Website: bh-photo
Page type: address-validator
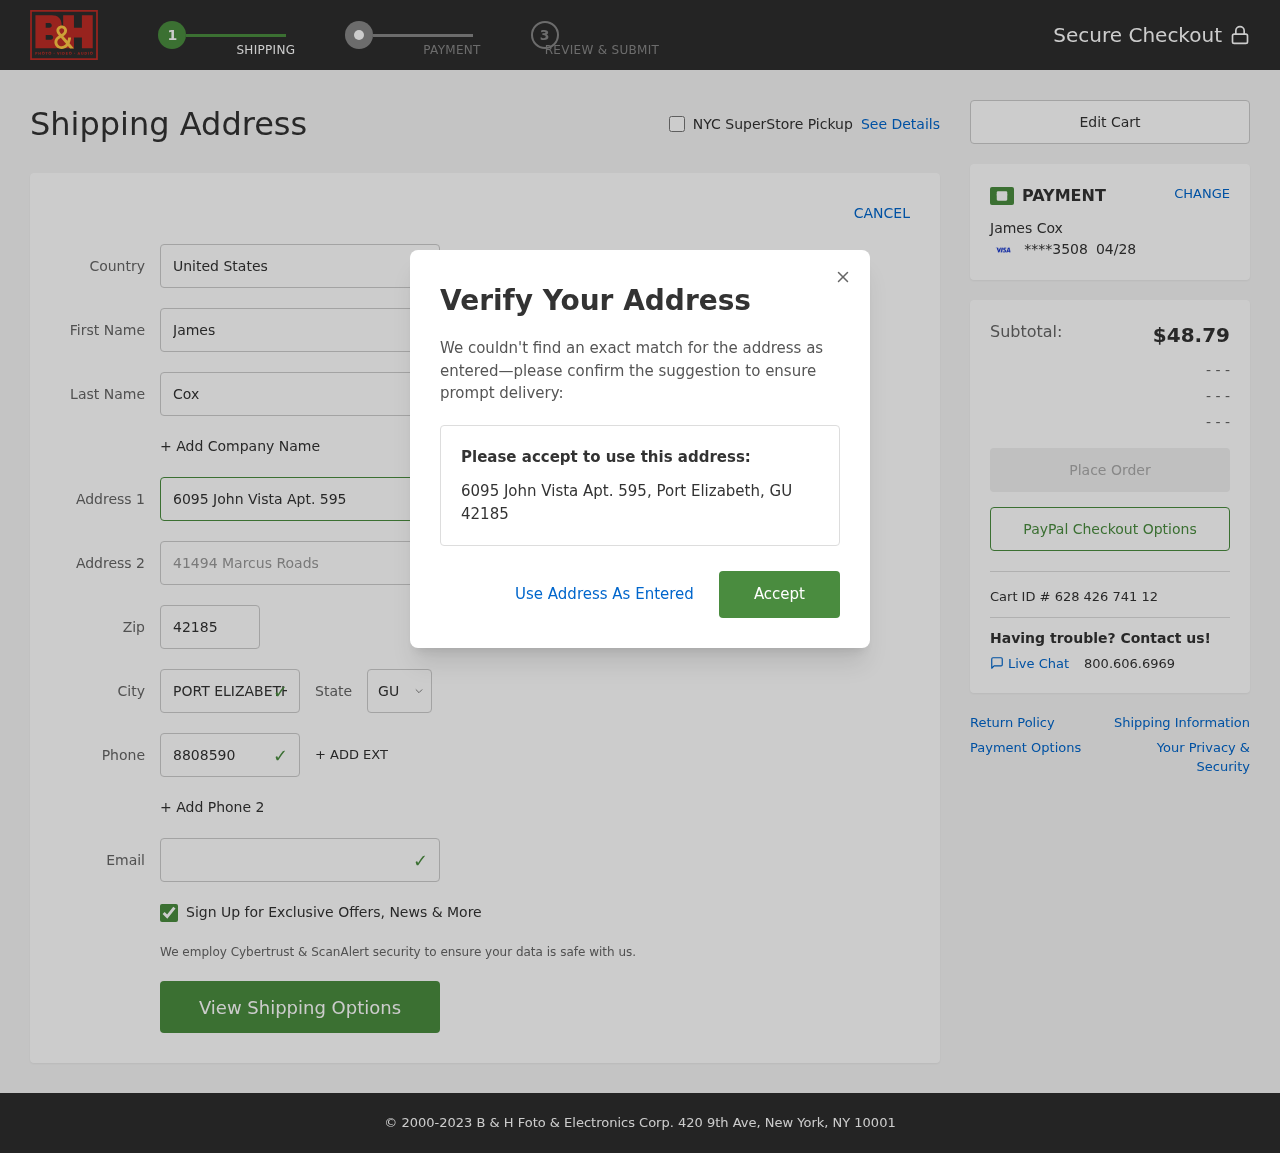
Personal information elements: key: PII_CARD_EXPIRY
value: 04/28
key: PII_CARD_LAST4
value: ****3508
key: PII_CITY
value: Port Elizabeth
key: PII_COUNTRY
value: United States
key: PII_EMAIL
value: james_cox@yahoo.com
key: PII_FIRSTNAME
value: James
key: PII_FULLNAME
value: James Cox
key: PII_LASTNAME
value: Cox
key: PII_PHONE
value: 8808590824
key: PII_POSTCODE
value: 42185
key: PII_STATE_ABBR
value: GU
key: PII_STREET
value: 6095 John Vista Apt. 595
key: PII_STREET2
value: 41494 Marcus Roads
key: PII_CITY_STATE_ZIP
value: Port Elizabeth, GU 42185
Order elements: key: ORDER_SUBTOTAL
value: $48.79
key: ORDER_ID
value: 628 426 741 12